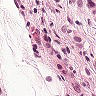
Metastatic tissue present: yes